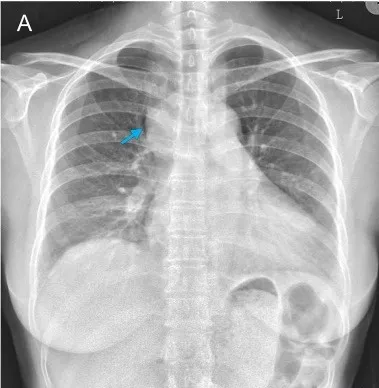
Thoracic radiograph and PET-CT findings of the patient. (A) Chest X-ray showed a round soft tissue mass (arrow) in the upper-mid mediastinum and infiltrating right lung field.
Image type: radiology (x_ray)